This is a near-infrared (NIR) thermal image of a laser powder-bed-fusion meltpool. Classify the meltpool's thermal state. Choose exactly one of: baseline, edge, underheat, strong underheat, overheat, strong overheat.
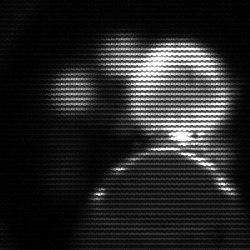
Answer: baseline